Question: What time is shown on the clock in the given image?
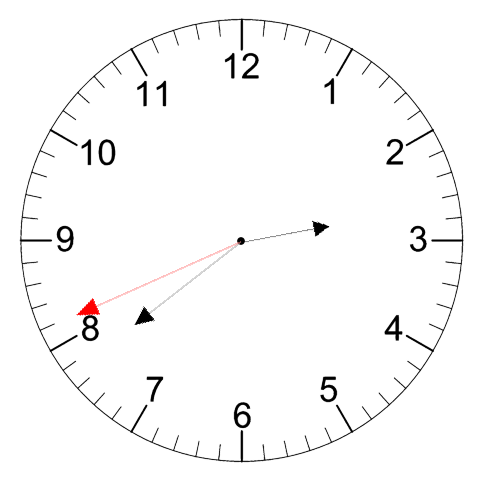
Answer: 02:38:41